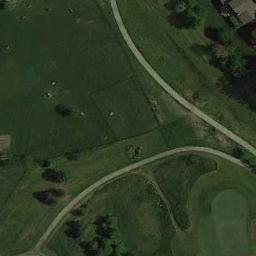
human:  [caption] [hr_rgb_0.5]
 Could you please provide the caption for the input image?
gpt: There is a road and some trees next to the meadow .

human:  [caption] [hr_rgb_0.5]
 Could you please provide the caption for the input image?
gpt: The entire image is dominated by grass .

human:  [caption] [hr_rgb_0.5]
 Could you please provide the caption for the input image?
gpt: There are many trees on the meadow .

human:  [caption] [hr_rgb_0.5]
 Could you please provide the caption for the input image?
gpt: This meadow has dense grasses and some trees and some roads go through the meadow .

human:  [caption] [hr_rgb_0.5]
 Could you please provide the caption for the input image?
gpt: There are some green trees on the meadow with two curved paths .